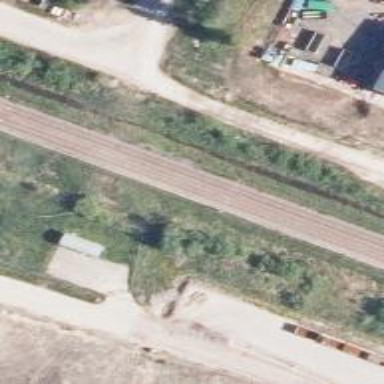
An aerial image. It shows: Railway signal with catenary mast.